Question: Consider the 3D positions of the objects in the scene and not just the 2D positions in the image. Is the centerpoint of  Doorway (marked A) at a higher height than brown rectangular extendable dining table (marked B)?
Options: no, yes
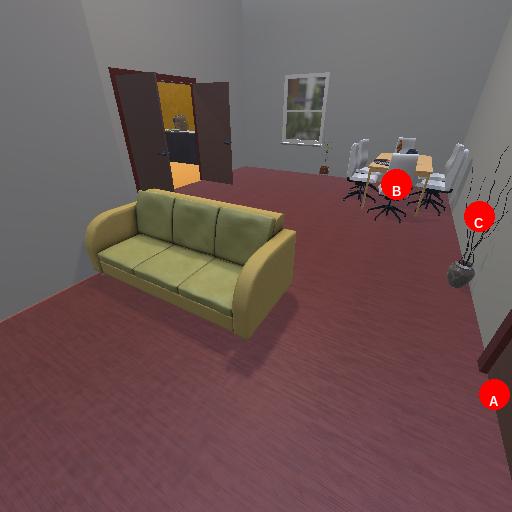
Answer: no